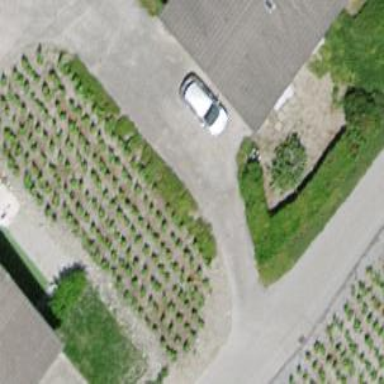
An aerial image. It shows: Vineyard where grapes are grown.